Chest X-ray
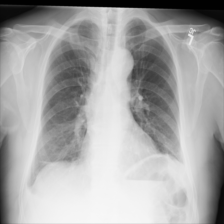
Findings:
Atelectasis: negative
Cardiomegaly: negative
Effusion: negative
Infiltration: negative
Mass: negative
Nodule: negative
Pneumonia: negative
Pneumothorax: negative
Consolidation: negative
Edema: negative
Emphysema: negative
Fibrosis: negative
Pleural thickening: negative
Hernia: negative